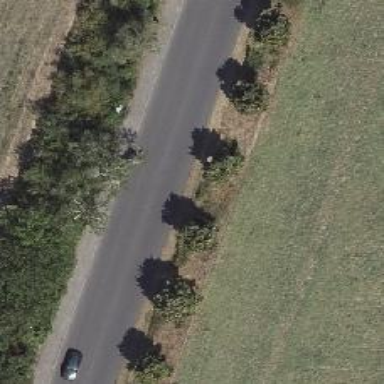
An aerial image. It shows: Avenue lined with deciduous broadleaved trees.